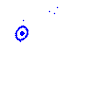
Particle: pion